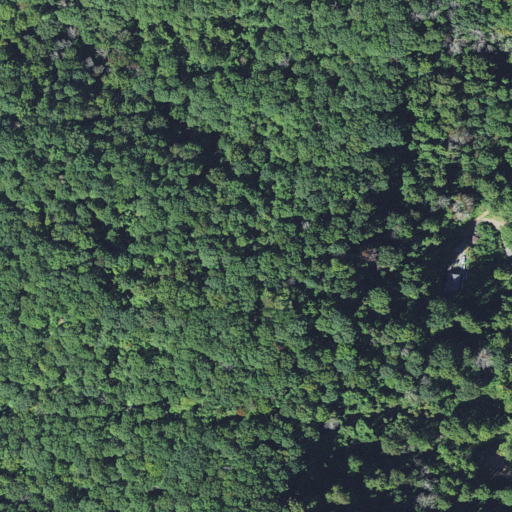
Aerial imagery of mountain in North Carolina named Wooded Mountain containing deciduous forest and open development